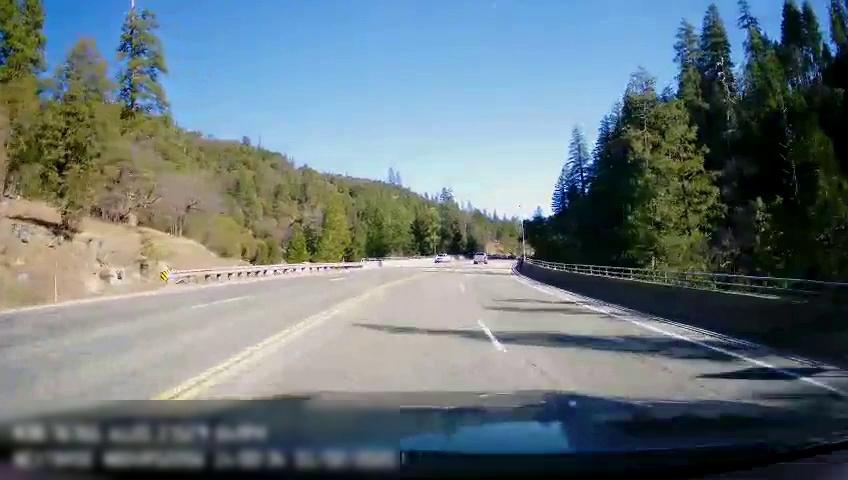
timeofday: Day
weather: Sunny
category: Drivable Space
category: Drivable Space
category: Vehicles | Truck
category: Vehicles | SUV
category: Lanes | Opposite Lane
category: Lanes | Current Lane
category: Lanes | Opposite Lane
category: Lanes | Current Lane
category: Lanes | Current Lane
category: Lanes | Opposite Lane
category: Traffic | Signs